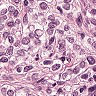
Metastatic tissue present: yes